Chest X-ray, PA view. Patient: 34 years old, sex M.
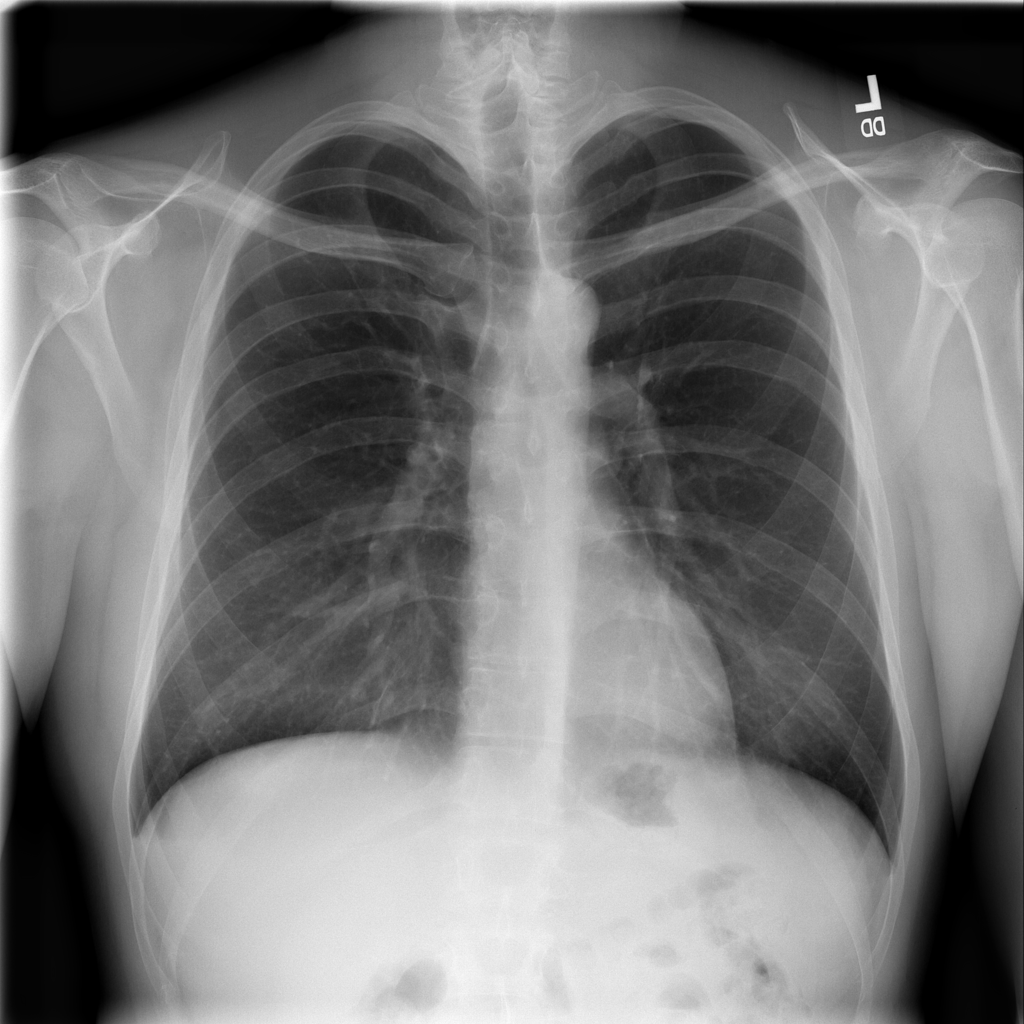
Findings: No Finding